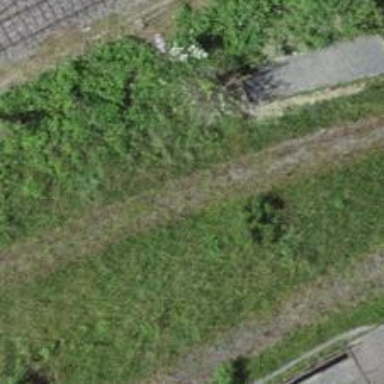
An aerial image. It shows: Disused railway spur with one track.